Question: I am using the highcharts (for Angular 6) stacked columns/bars and I want to achieve something like shown in the following image:

The thing that I couldn't realize how can be obtained are the triangular markers.
P.S. The image shows dummy data that I found on the Internet.
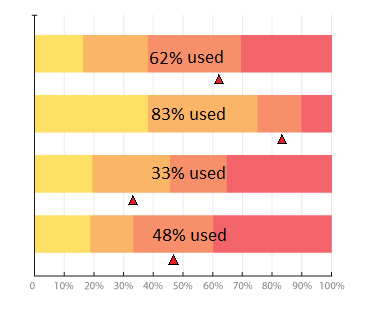
Answer: It can be done easily using <URL> that provide direct access to the Highcharts rendering layer in order to draw primitive shapes. An existing chart's renderer can be accessed through Highcharts.Chart.renderer. Check the demo and code posted below.
'''
chart: {
type: 'bar',
events: {
render: function() {
var chart = this,
yAxis = chart.yAxis[0],
series = chart.series[0],
trWidth = 5,
trHeight = 8,
used = [
48,
33,
83,
62
],
svgText,
svgArrow,
text,
yText,
xText,
yTr,
xTr;
if (chart.customSvgElems) {
chart.customSvgElems.forEach(function(elem) {
elem.destroy();
});
}
chart.customSvgElems = [];
series.data.forEach(function(serie, i) {
text = used[i] + '% used';
xText = serie.barX + serie.pointWidth / 2 + chart.plotTop + 3;
yText = chart.plotLeft + chart.plotWidth / 2;
svgText = chart.renderer
.text(text, yText, xText)
.add()
.toFront();
yTr = yAxis.toPixels(used[i]);
xTr = serie.barX + serie.pointWidth + chart.plotTop;
svgArrow = chart.renderer
.path([
'M', yTr, xTr,
'L', yTr + trWidth, xTr + trHeight,
'L', yTr - trWidth, xTr + trHeight,
'z'
])
.attr({
fill: 'red',
stroke: 'black',
'stroke-width': 1
})
.add()
.toFront();
chart.customSvgElems.push(svgText);
chart.customSvgElems.push(svgArrow);
});
}
}
}
'''
Basic demo:
<URL>
Angular demo:
<URL>